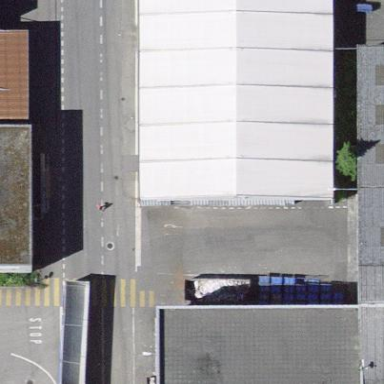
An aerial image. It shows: Industrial building.